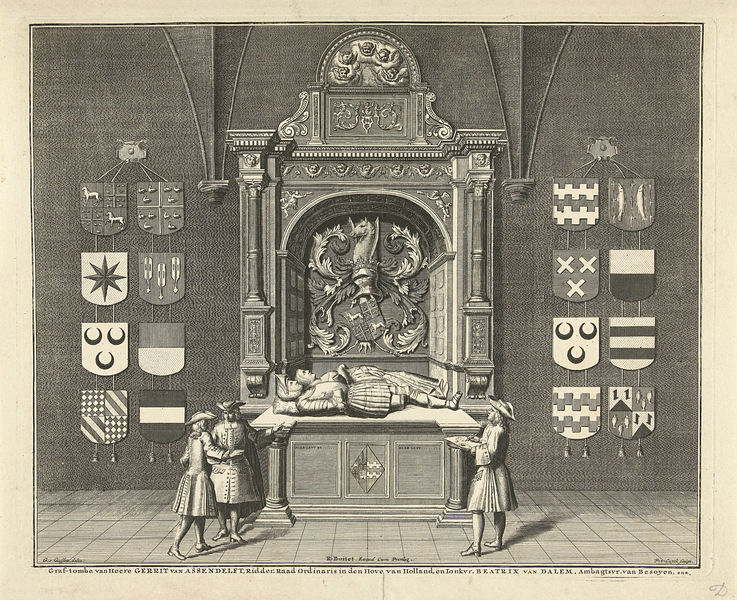
Titel: Graftombe van Gerrit van Assendelft en Beatrijs van Dalem in de Assendelftkapel in de Grote of Sint-Jacobskerk te Den Haag
Künstler: Pieter van (Sr.) Cuyck
Standort: Amsterdam
Institution: Rijksmuseum
Schlagwörter: column, columns, hat, king, men, people, soldier, white, women, black, table, wall, yellow, print, angels, man, head, death, armor, helmet, paper, coat, army, hats, boots, cross, monument, dead, flags, arms, family, museum, moon, coat of arms, crest, war, horse, stripes, dragon, altar, hanging, standing, body, star, royalty, grave, heads, stars, tiles, tomb, corpse, emblem, burial, emblems, laying, tricorn, artwork, shields, nobles, crests, bier, coats of arms, herladry, horse head